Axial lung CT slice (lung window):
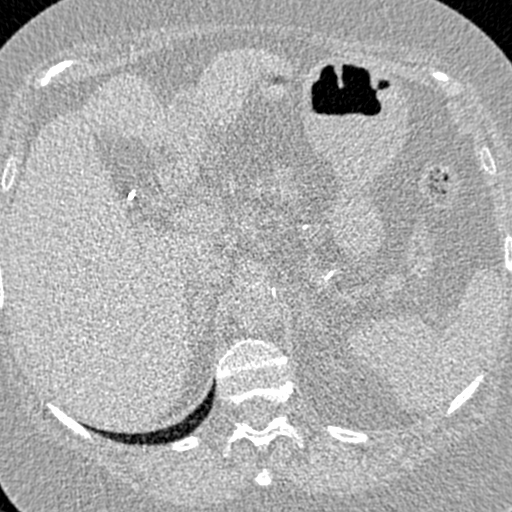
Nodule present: no